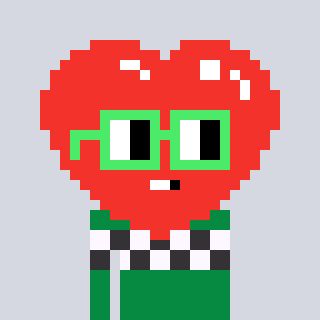
a pixel art character with square light green glasses, a heart-shaped head and a green-colored body on a cool background